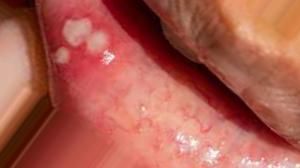
Condition: Mouth Ulcer